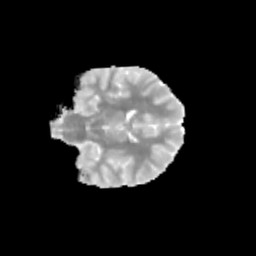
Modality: MD
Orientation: coronal
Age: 12
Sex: male
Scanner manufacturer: siemens
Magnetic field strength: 3 T
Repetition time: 3.8 s
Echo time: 0.07 s